Field crop: maize
Growth stage: 2
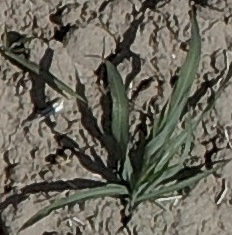
Species: sorghum